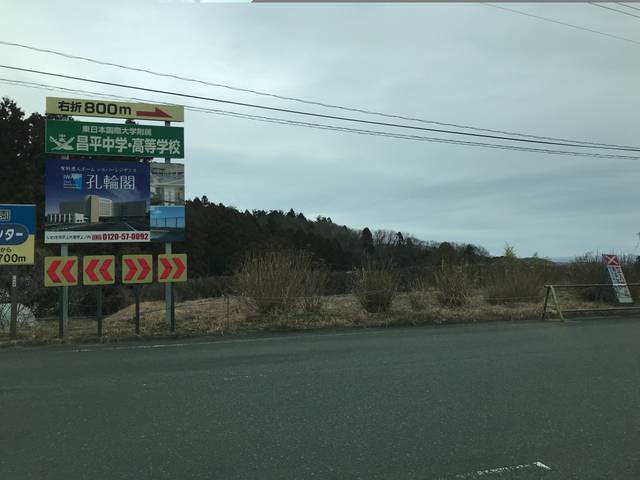
Region: Japan
Coordinates: 37.084, 140.905